Question: I have the following layout:
On the left side I have a menu and big gray part on the right side is the body content. The problem is on the left menu I have a bunch of buttons. I want this menu to be fixed position and body scrollable. I Have the following css:
'''
#menu {
position: fixed;
}
#content {
position: inherit;
margin-left:300px;
}
'''
The problem is that on the red part of my menu all button unavailable, I can't click on it. looks like body overrides the menu.
Any ideas what the problem might be?
Thanks
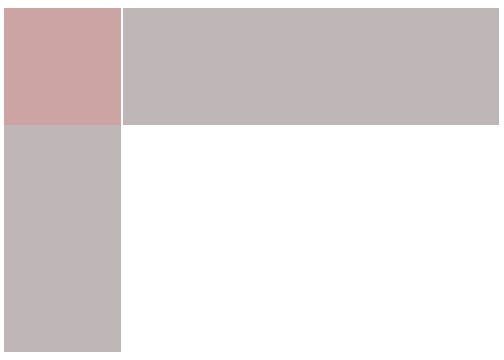
Answer: Including the html would give a better sense of the stacking order and likely yield a better answer. Given what you've provided, this should fix:
'''
#menu {
position: fixed;
z-index: 1;
}
'''